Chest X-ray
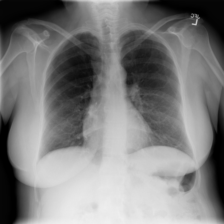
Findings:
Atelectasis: negative
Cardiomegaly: negative
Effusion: negative
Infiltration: negative
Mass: negative
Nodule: negative
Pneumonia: negative
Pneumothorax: negative
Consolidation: negative
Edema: negative
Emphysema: positive
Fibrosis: negative
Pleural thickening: negative
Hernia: negative